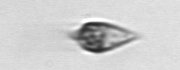
Label: Oxytoxum